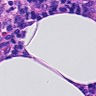
Metastatic tissue present: no